Field crop: tomato
Growth stage: 2
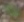
Species: solanum